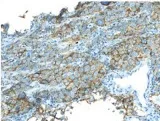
Pathological results. (J) Positive for PD-L1 (Dako22C3).
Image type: pathology (immunostaining)